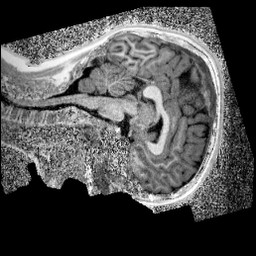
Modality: UNIT1_denoised
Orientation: sagittal
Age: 9
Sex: male
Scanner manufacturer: siemens
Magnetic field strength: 3 T
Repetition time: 4 s
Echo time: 0.00299 s